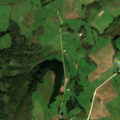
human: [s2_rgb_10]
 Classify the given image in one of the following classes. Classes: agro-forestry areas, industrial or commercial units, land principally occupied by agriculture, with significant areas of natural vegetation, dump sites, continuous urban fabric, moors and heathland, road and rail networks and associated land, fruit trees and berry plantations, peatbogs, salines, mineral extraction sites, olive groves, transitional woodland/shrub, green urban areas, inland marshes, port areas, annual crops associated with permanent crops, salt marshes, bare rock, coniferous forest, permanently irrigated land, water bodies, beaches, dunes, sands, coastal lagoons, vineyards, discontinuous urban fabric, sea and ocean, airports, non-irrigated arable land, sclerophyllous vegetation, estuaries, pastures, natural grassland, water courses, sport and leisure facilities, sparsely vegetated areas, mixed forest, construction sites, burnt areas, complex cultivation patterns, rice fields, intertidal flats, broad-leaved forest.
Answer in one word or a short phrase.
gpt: non-irrigated arable land, pastures, land principally occupied by agriculture, with significant areas of natural vegetation, mixed forest, transitional woodland/shrub